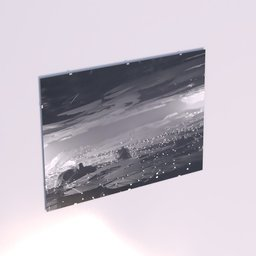
Label: decoration